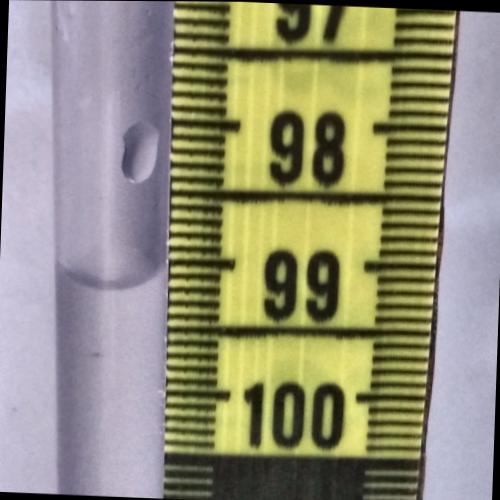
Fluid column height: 99.2 cm